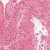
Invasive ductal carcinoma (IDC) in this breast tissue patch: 0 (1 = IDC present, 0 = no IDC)